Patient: sex M, age 72
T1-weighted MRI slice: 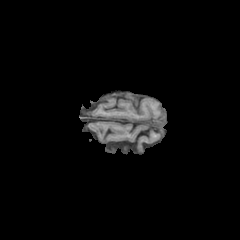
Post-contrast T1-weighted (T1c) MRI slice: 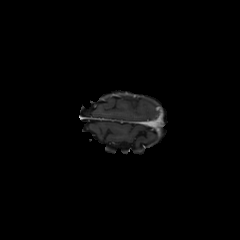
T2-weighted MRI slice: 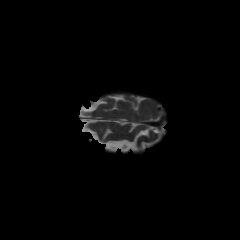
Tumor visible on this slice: no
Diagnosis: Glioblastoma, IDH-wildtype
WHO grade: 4